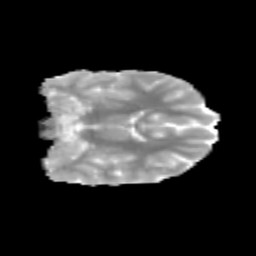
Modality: MD
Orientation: coronal
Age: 10
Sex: female
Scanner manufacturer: siemens
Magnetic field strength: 3 T
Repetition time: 3.8 s
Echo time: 0.07 s